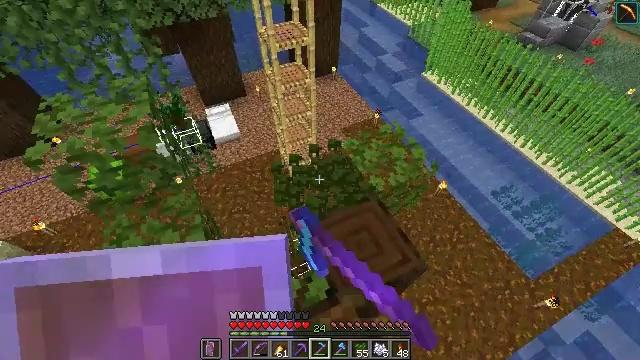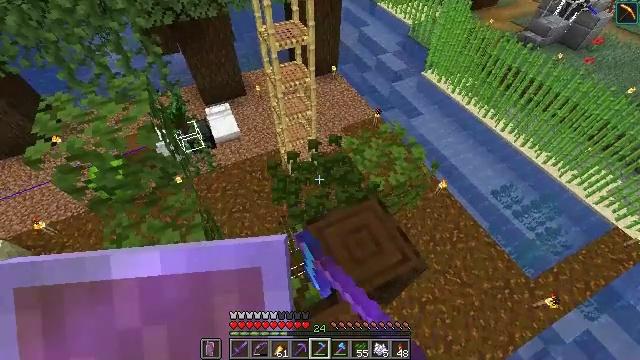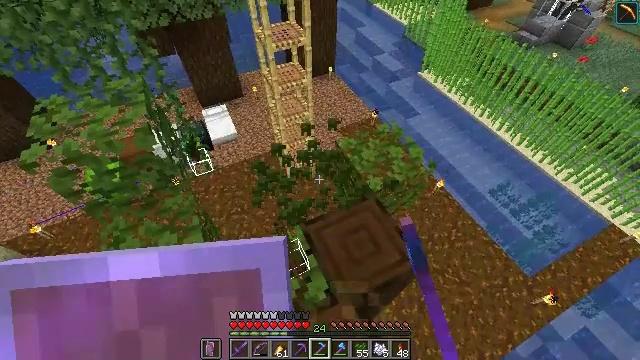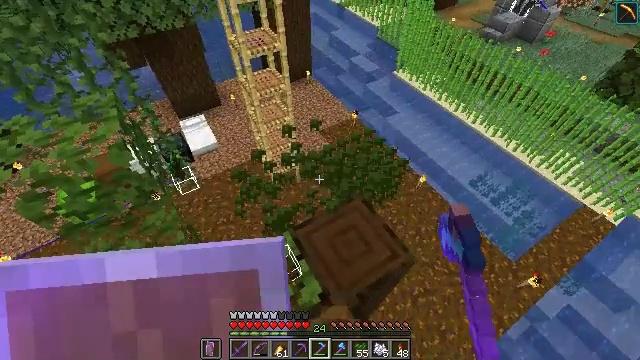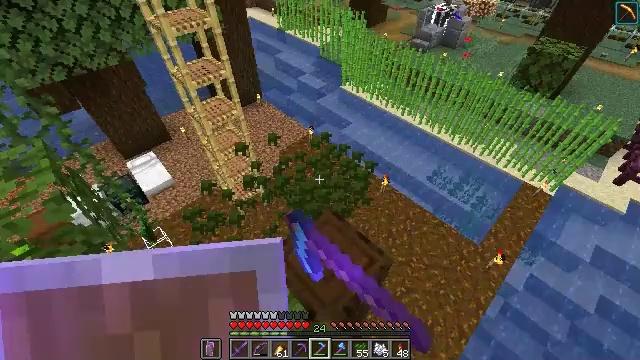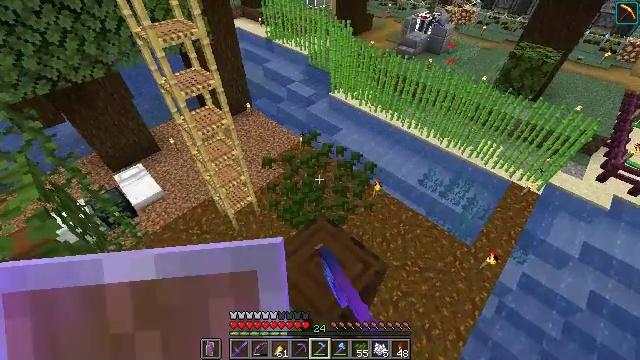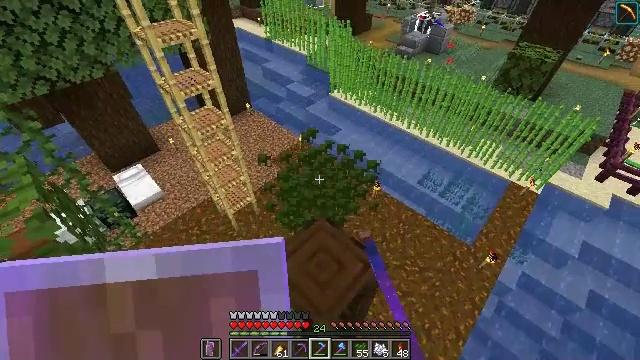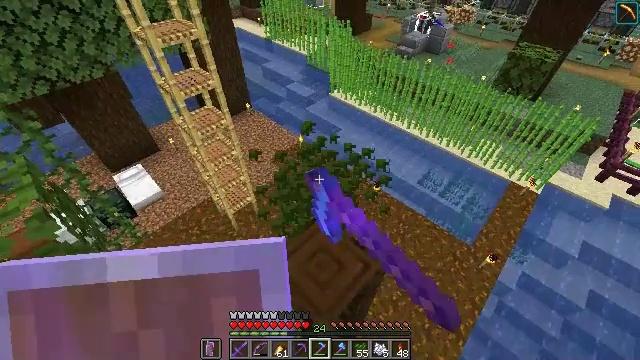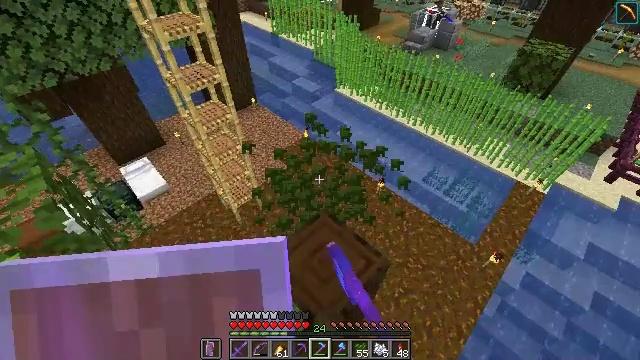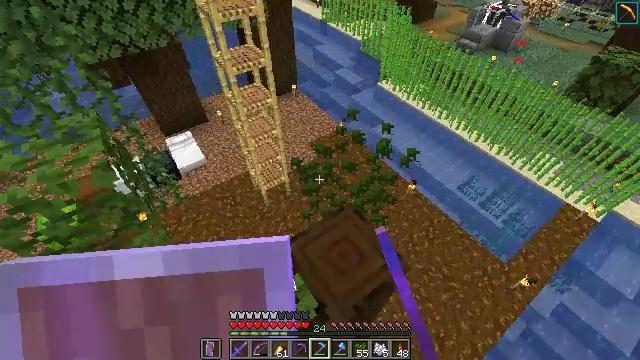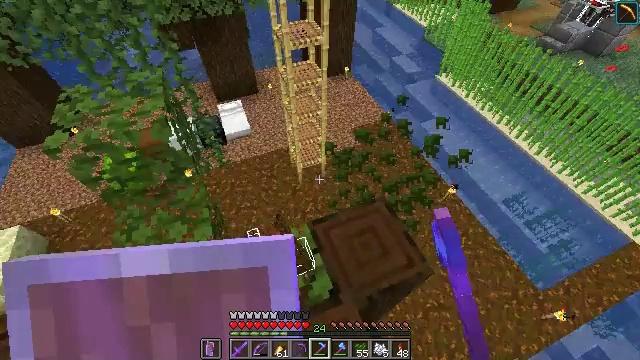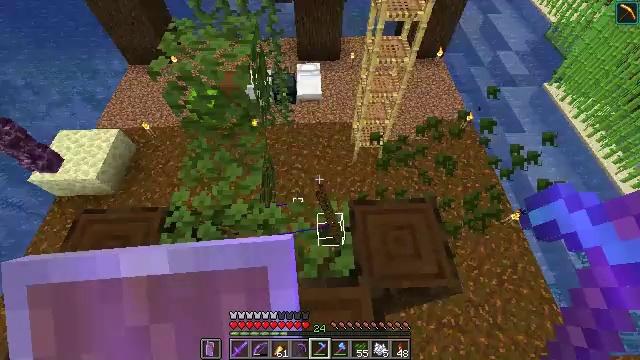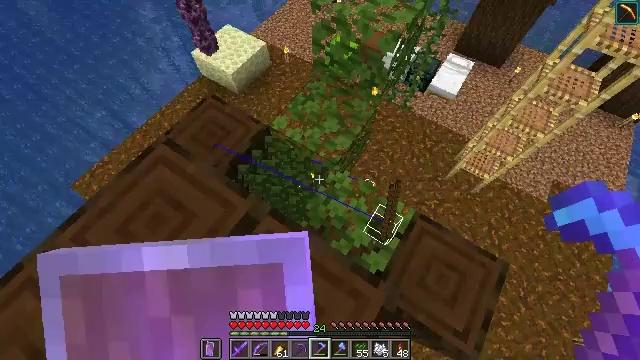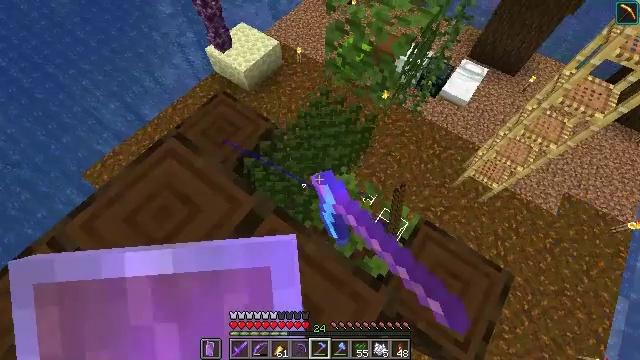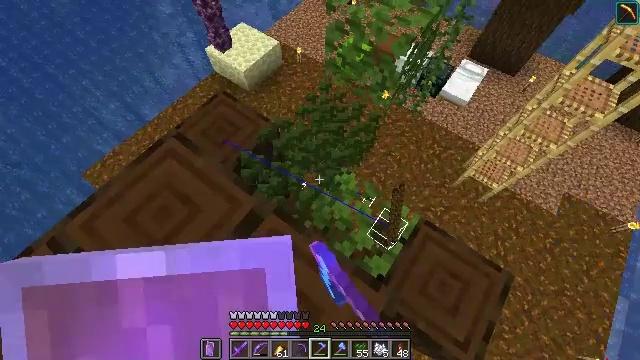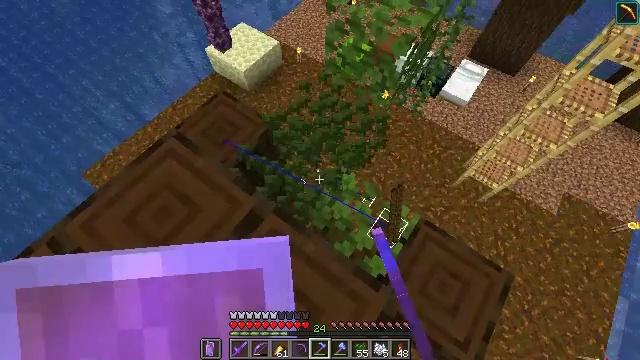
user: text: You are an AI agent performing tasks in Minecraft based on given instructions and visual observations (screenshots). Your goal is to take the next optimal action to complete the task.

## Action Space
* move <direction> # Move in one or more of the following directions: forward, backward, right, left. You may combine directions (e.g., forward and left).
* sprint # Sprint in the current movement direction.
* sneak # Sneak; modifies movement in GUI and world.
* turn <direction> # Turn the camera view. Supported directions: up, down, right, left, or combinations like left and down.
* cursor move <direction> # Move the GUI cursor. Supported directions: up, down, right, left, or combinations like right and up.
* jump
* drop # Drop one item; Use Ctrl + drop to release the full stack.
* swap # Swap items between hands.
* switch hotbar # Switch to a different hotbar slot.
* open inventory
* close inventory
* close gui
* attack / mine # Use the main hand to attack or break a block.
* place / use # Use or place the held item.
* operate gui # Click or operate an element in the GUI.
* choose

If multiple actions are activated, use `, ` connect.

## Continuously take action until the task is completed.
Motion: motion action
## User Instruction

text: Gather dark oak leaves from the canopy.
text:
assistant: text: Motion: attack / mine
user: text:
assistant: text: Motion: attack / mine
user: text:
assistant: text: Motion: turn right, attack / mine
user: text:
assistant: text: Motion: turn right and up, attack / mine
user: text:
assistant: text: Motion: turn right and up, attack / mine
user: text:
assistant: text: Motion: attack / mine
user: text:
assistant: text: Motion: attack / mine
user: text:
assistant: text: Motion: turn left, attack / mine
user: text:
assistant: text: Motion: turn left and down, attack / mine
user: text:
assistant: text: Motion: turn left and down, attack / mine
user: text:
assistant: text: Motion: turn left and down, attack / mine
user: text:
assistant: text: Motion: turn left and down, attack / mine
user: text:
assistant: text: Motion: turn left, attack / mine
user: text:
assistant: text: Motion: attack / mine
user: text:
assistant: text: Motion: attack / mine
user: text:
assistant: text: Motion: attack / mine
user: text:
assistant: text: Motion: attack / mine
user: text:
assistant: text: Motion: attack / mine
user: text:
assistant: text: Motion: attack / mine
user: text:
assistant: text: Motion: turn right and up, attack / mine
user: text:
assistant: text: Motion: turn right and down, attack / mine
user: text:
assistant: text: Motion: turn right and down, attack / mine
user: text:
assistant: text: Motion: turn right and down, attack / mine
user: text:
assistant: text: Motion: attack / mine
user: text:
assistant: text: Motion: attack / mine